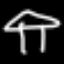
Label: mushroom